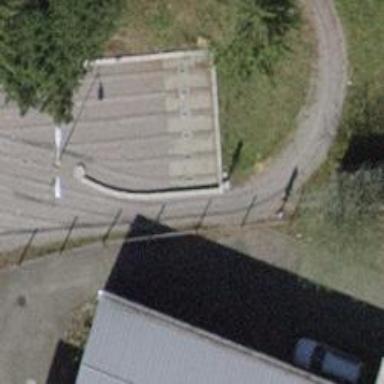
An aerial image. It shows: Miniature railway.